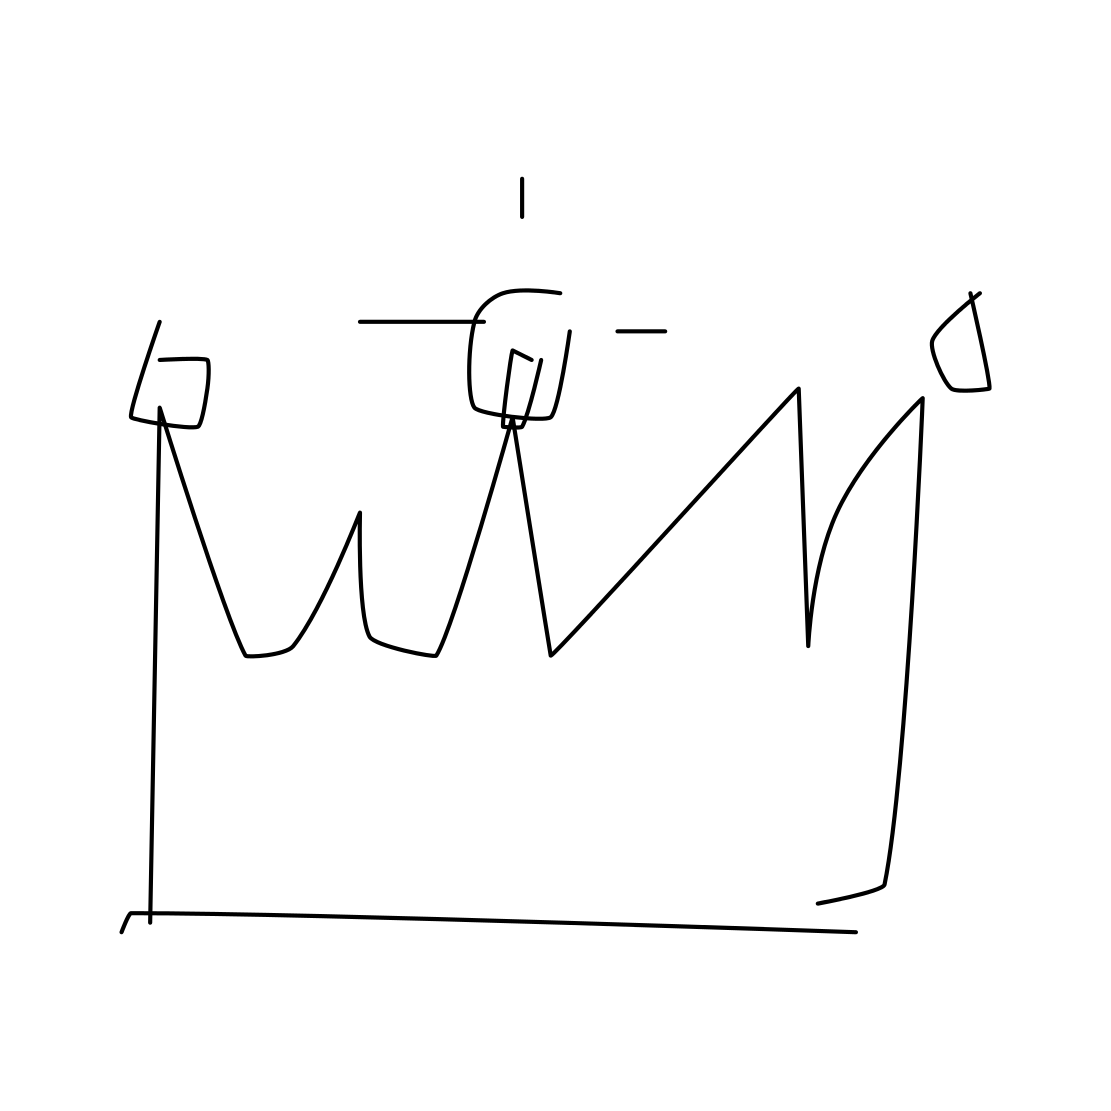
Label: crown